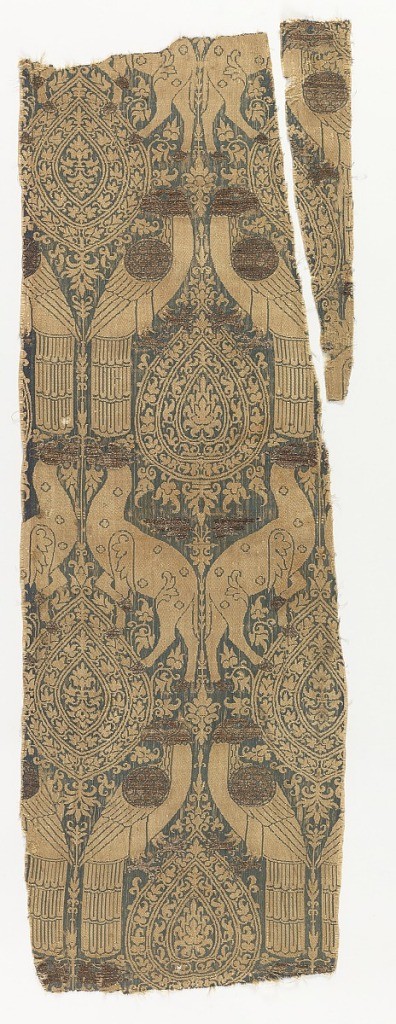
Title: Fragment
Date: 14th century
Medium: silk, linen wound with silvered goldbeater's skin Technique: plain weave with supplementary wefts
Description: Fragment of woven silk with a teardrop-shaped motif, filled with small flowering vine, flanked by confronted eagles and addorsed gazelles. In blue and tan with silver metallic.